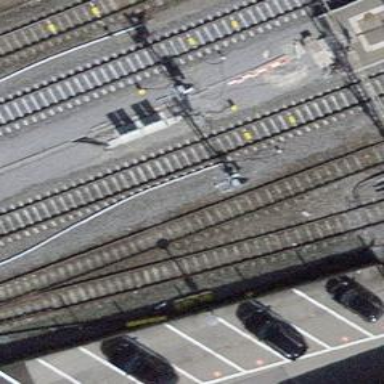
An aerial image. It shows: Railway signal.